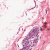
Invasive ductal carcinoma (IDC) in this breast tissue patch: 0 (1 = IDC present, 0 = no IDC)